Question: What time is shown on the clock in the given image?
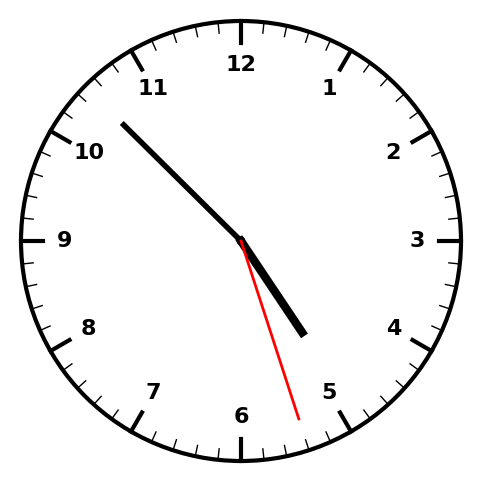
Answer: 04:52:27